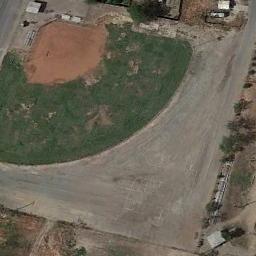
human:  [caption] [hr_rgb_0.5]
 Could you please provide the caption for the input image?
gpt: There is a baseball diamond next to a road .

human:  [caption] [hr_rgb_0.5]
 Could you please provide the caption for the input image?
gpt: There is a simple baseball diamond in the wasteland .

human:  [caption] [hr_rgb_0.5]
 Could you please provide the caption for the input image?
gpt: There is a railway near the baseball field .

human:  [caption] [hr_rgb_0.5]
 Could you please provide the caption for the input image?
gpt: A baseball diamond on the open area and some trees beside .

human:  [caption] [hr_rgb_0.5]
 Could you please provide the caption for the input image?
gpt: The road area next to the baseball diamond is large .